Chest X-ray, PA view. Patient: 58 years old, sex M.
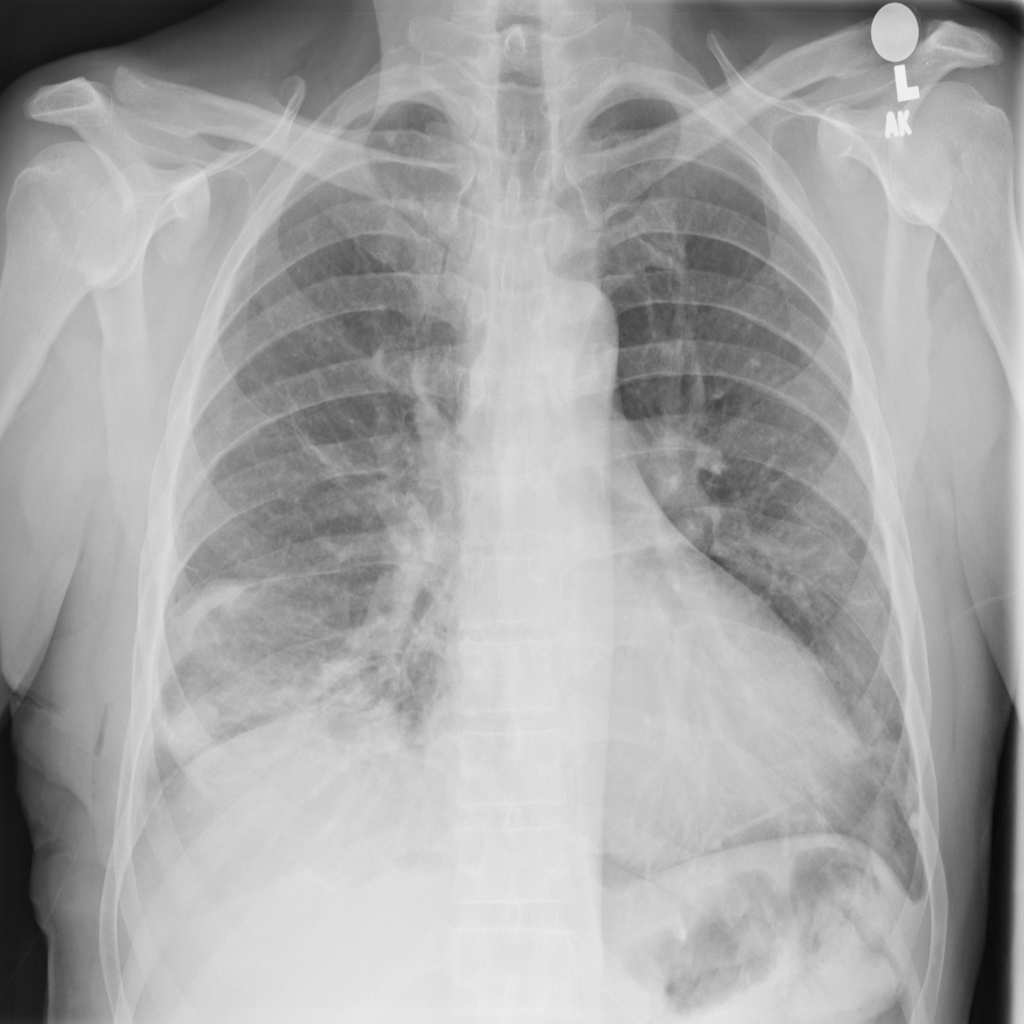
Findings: Atelectasis, Effusion, Infiltration